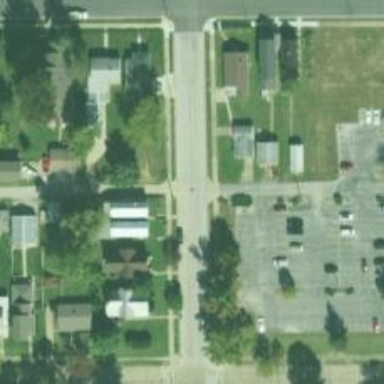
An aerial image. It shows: Alley classified as service road.